Interaction volume radius: 5 \u00c5
Interaction volume height: 40 \u00c5
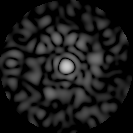
Disorder parameter: 0.8627